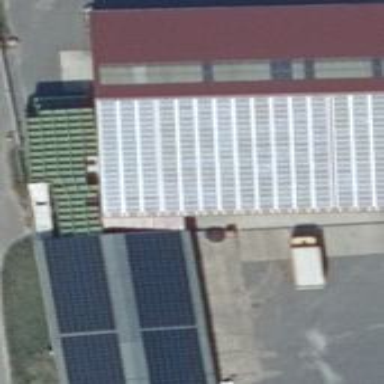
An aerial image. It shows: Building equipped with solar photovoltaic panel for generating electricity. The small installation is solar power generator.